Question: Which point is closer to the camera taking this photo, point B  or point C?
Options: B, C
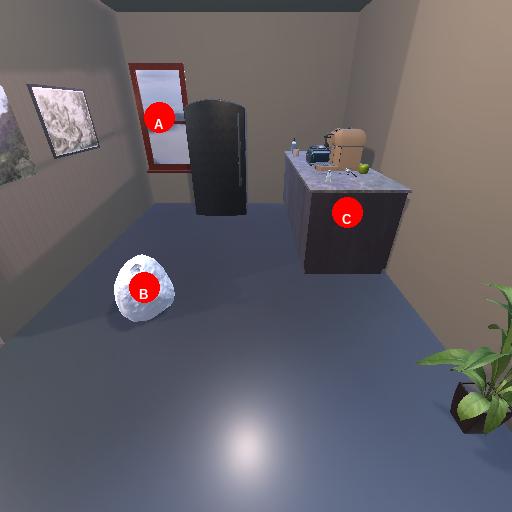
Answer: B